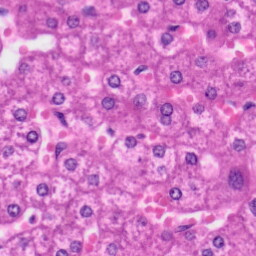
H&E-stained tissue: Liver